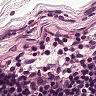
Metastatic tissue present: no